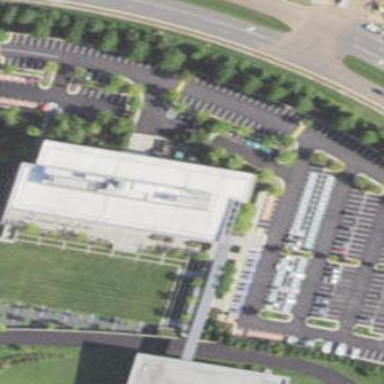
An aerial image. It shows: Commercial building.